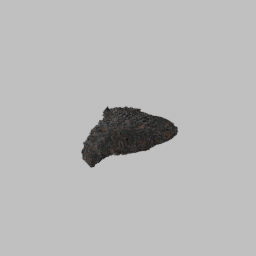
Label: nature